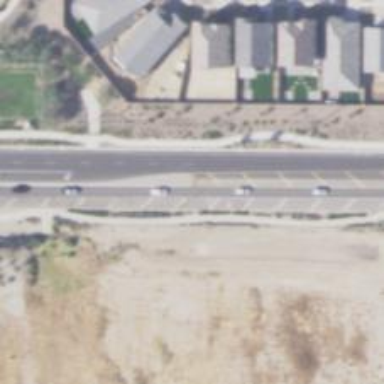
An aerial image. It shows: Secondary road with asphalt surface. There is sidewalk on the left side.